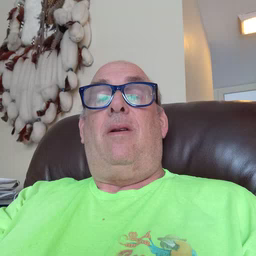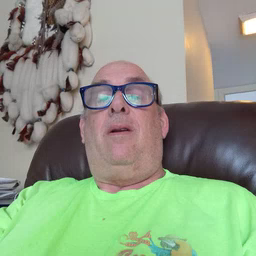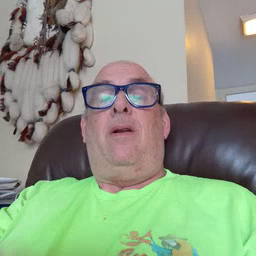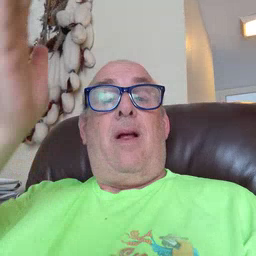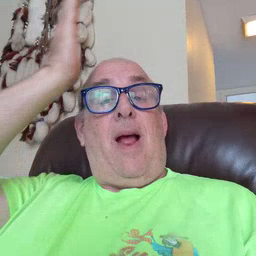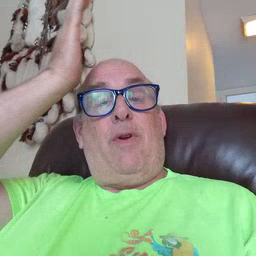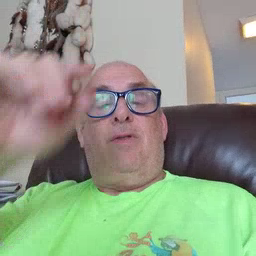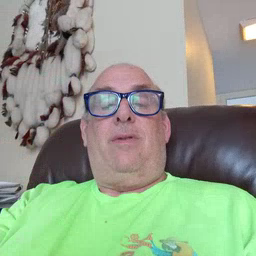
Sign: garbage